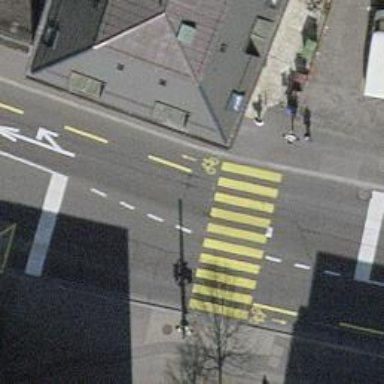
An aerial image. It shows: Road crossing with traffic signals.